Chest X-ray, PA view. Patient: 51 years old, sex F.
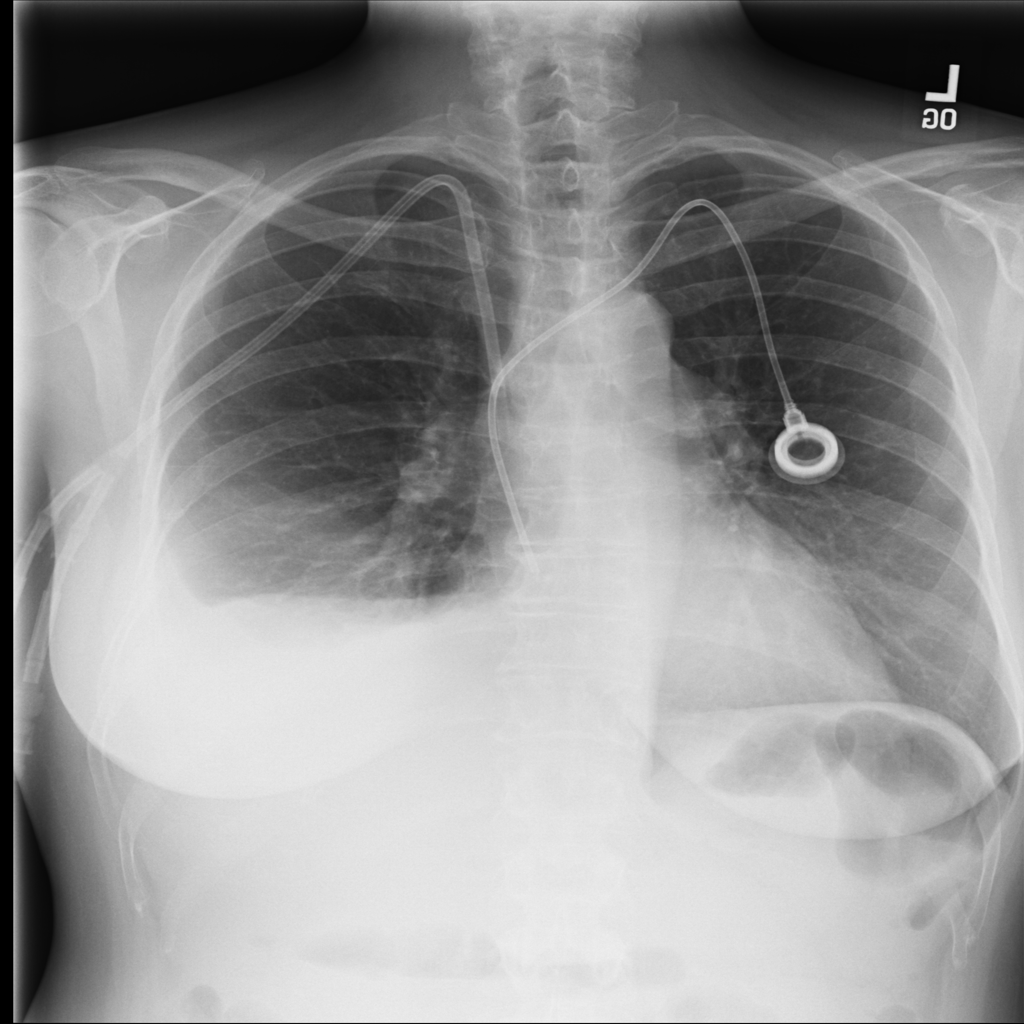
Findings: Effusion